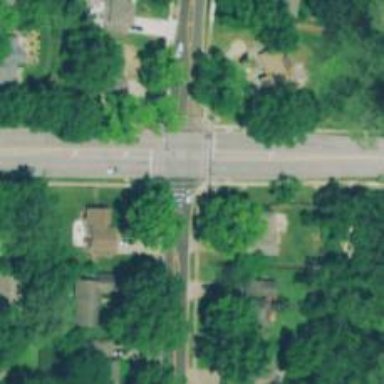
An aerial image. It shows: Solid stop line on the road.